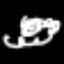
Label: squiggle